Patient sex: M
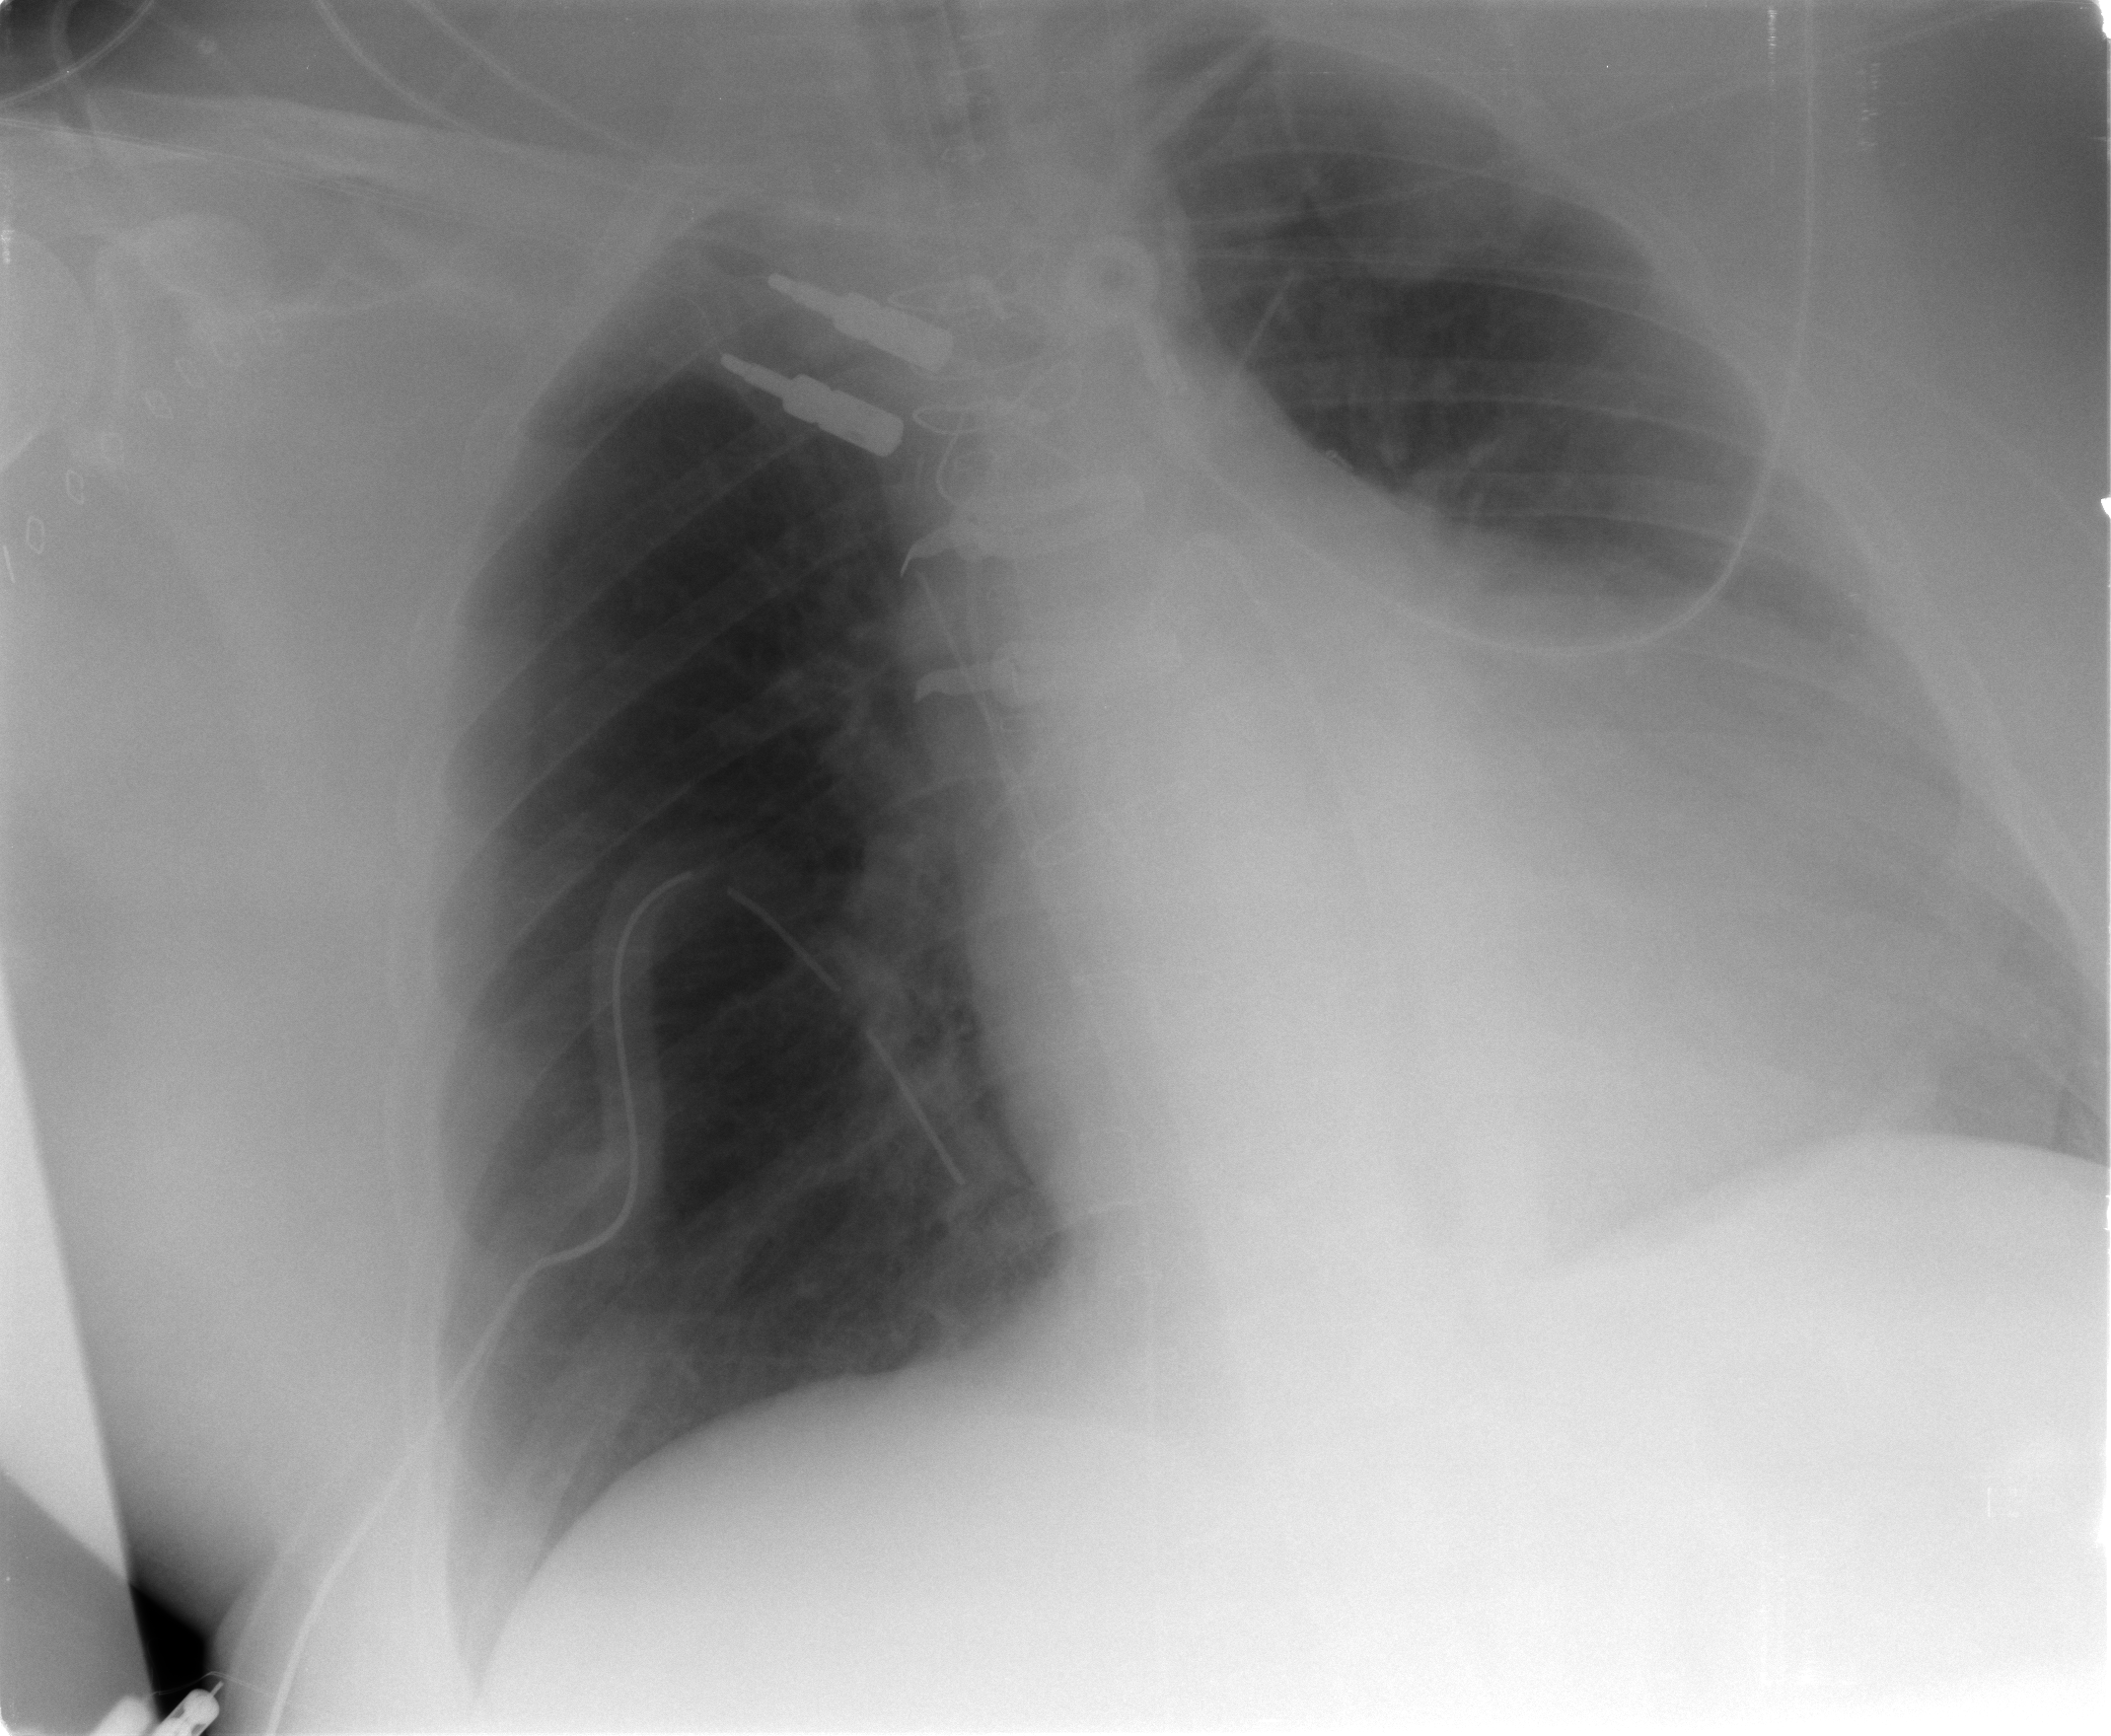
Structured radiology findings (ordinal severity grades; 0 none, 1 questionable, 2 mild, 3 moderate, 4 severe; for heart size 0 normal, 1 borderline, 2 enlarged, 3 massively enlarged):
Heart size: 2
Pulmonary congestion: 0
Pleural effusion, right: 0
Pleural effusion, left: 1
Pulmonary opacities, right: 0
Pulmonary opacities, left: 0
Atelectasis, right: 0
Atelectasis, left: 0